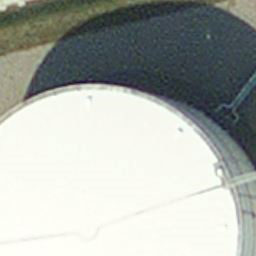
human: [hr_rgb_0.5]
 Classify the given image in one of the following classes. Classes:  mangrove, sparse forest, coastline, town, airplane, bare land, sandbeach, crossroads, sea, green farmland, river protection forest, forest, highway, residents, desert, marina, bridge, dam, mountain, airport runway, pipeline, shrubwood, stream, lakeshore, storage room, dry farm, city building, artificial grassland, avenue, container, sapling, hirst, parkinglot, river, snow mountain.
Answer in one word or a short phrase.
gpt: storage room